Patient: sex F, age 62
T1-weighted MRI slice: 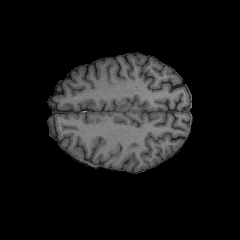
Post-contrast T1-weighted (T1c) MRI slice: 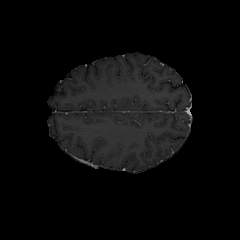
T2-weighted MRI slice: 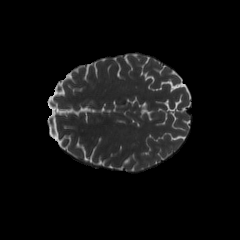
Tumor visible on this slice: no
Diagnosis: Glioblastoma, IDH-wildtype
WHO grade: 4